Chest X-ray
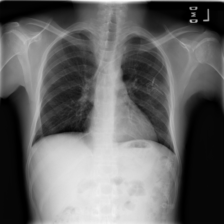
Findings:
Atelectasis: negative
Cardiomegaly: negative
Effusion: negative
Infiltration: negative
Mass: negative
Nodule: negative
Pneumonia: negative
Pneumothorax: negative
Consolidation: negative
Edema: negative
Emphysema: negative
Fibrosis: negative
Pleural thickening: negative
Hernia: negative